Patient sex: M
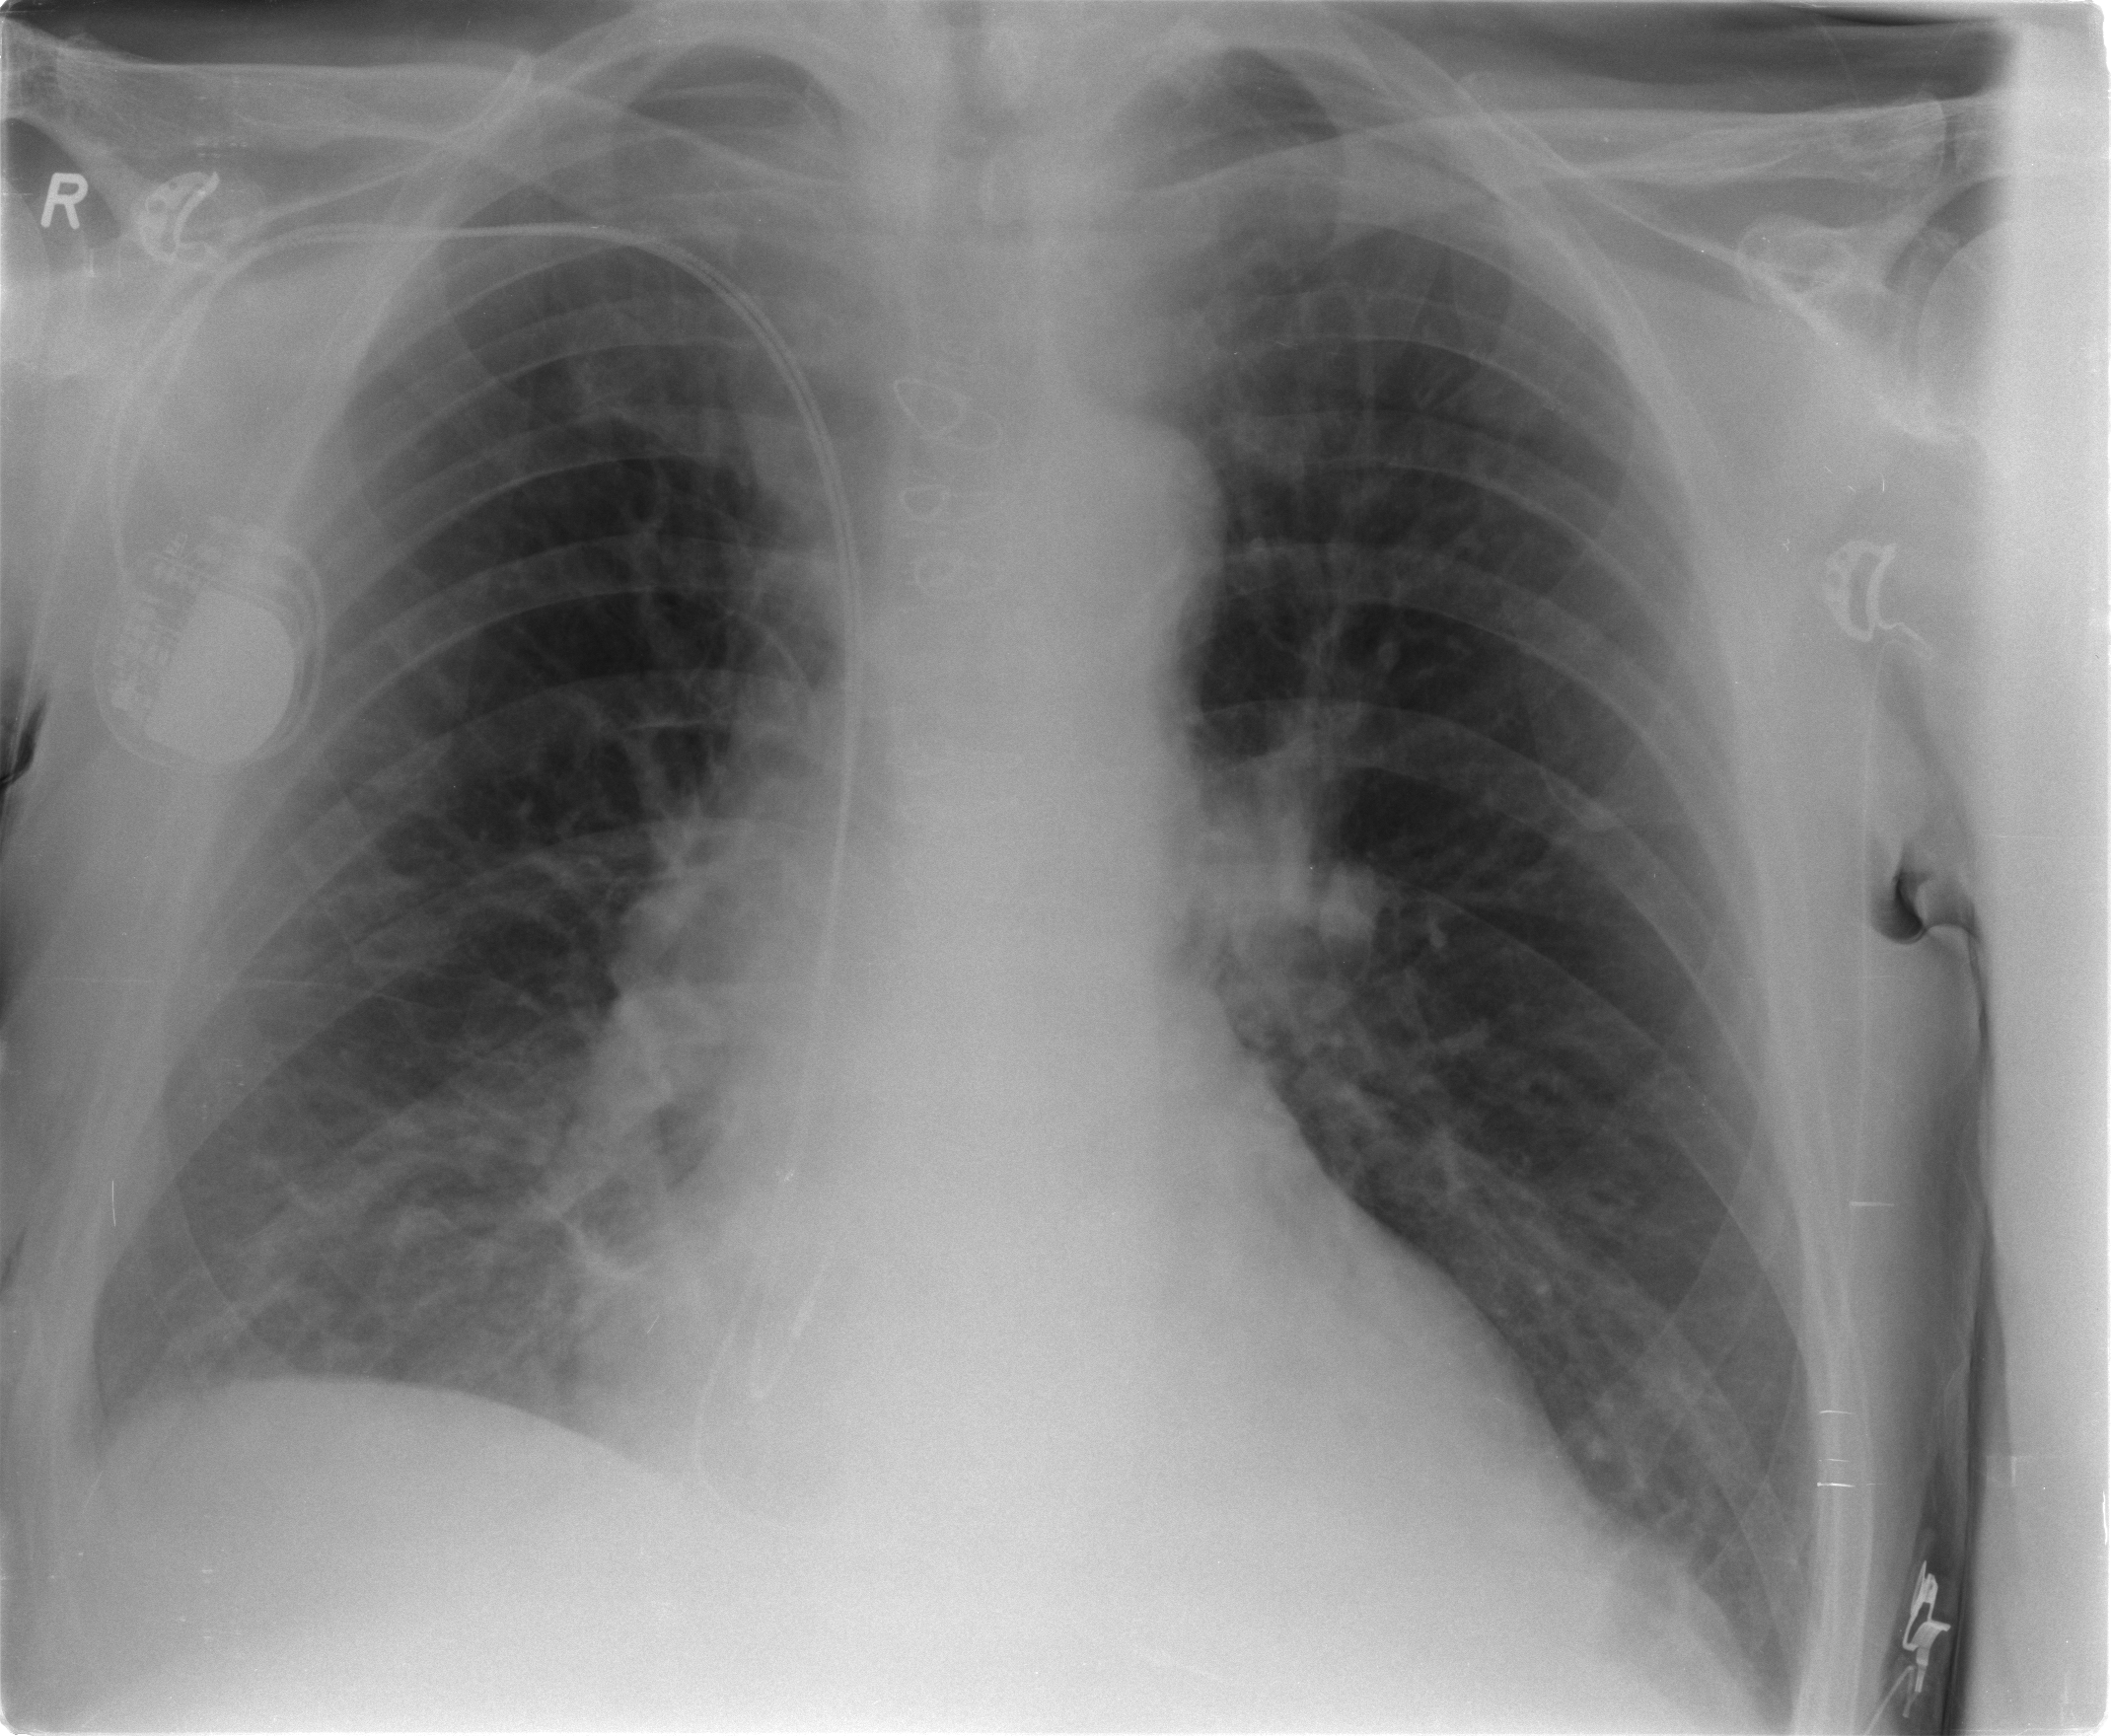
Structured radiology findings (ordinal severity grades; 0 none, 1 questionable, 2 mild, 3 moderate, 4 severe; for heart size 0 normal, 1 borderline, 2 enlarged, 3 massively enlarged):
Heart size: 0
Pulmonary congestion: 2
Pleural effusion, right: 0
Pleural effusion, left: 0
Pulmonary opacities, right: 0
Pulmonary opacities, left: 0
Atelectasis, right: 2
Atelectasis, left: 2